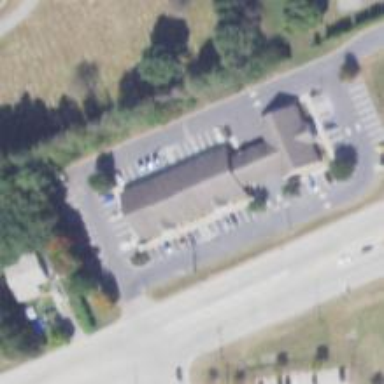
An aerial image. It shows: Veterinary facility.